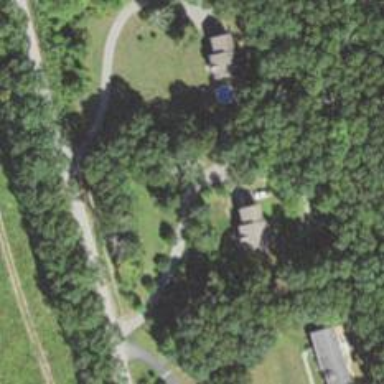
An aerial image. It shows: Residential driveway used as service road.